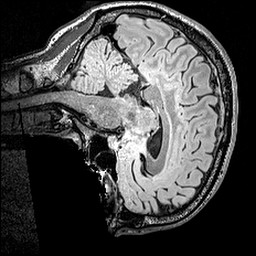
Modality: FLAIR
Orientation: sagittal
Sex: male